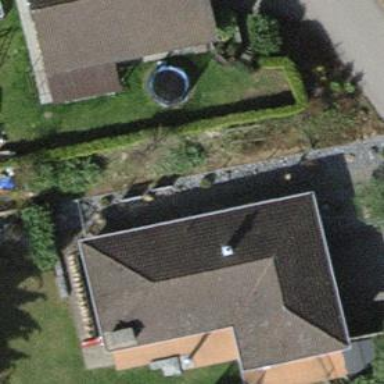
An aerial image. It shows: Detached building.